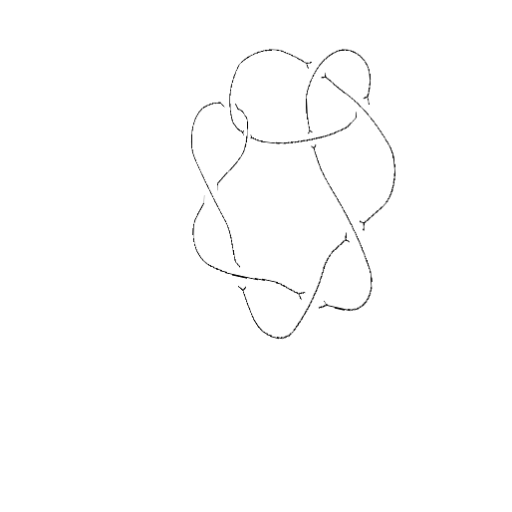
Crossing number: 9